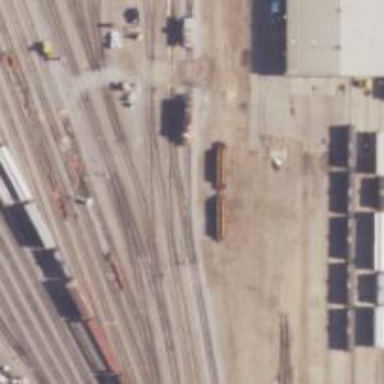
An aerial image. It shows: Railway yard used for servicing trains.